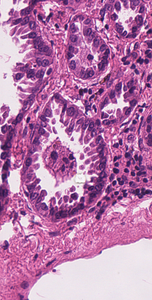
Tumor epithelial tissue: yes
Tumor-associated stroma tissue: yes
Normal tissue: no